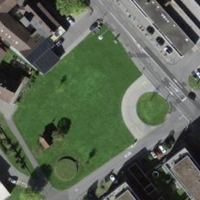
EUNIS habitat code: 54
Species observed at this site:
Chroicocephalus ridibundus
Phylloscopus collybita
Corvus corone
Cyanistes caeruleus
Parus major
Periparus ater
Pica pica
Fringilla coelebs
Passer domesticus
Phylloscopus trochilus
Motacilla alba
Turdus merula